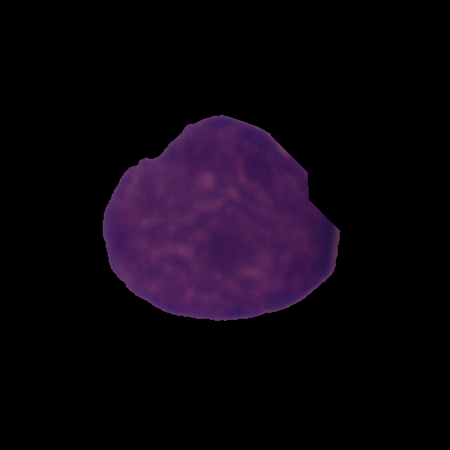
Label: cancer